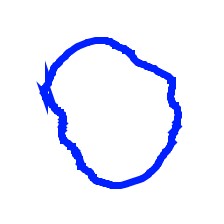
Shape: circle